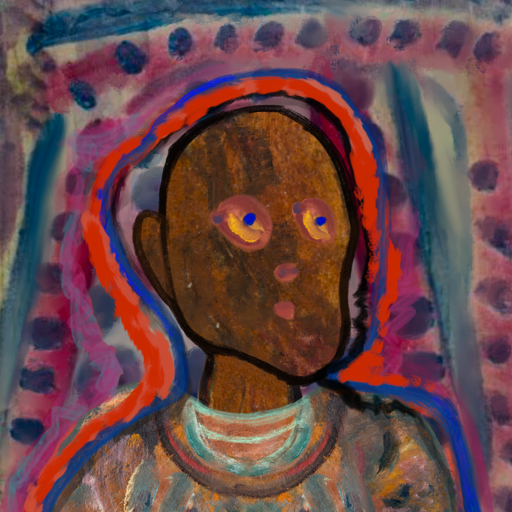
Background: HillGirl, Head And Neck Side: Mosgoul, Face Side: Mother_And_Son_Son, Bust: Boggyland, Hair Side: Experience, Head Accessory: Blank, Second Necklace: Blank, Necklace: Blank, Baby: Blank